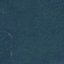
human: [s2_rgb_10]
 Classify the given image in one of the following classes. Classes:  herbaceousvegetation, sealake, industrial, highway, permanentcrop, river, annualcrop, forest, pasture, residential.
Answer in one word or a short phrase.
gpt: Forest